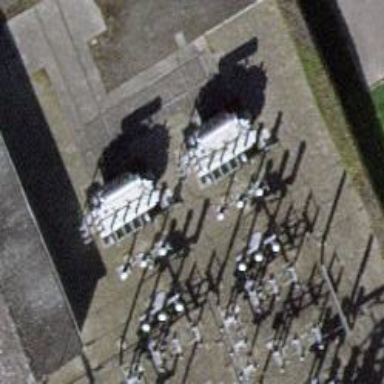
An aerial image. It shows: Outdoor transformer.